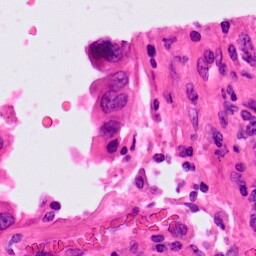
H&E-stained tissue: Lung